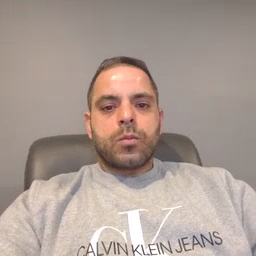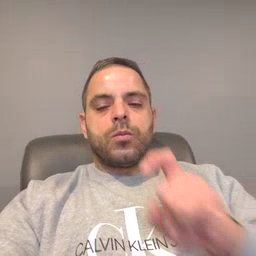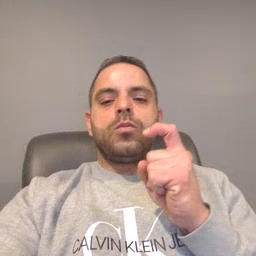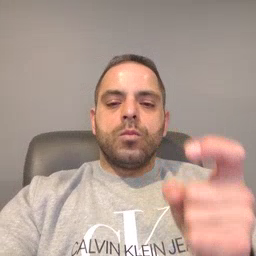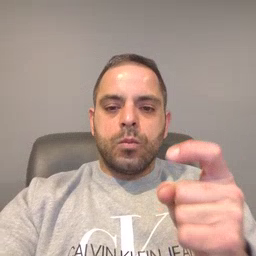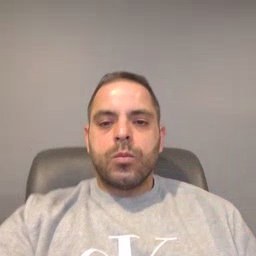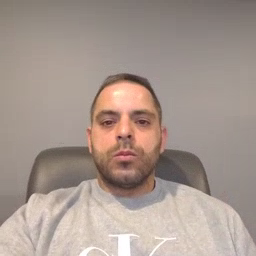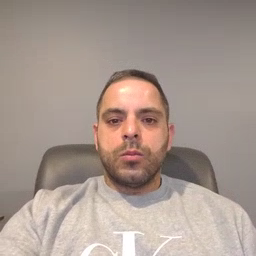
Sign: gift